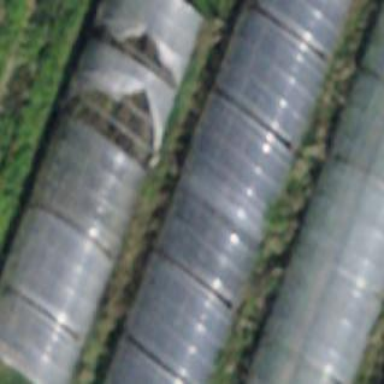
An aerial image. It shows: Greenhouse.